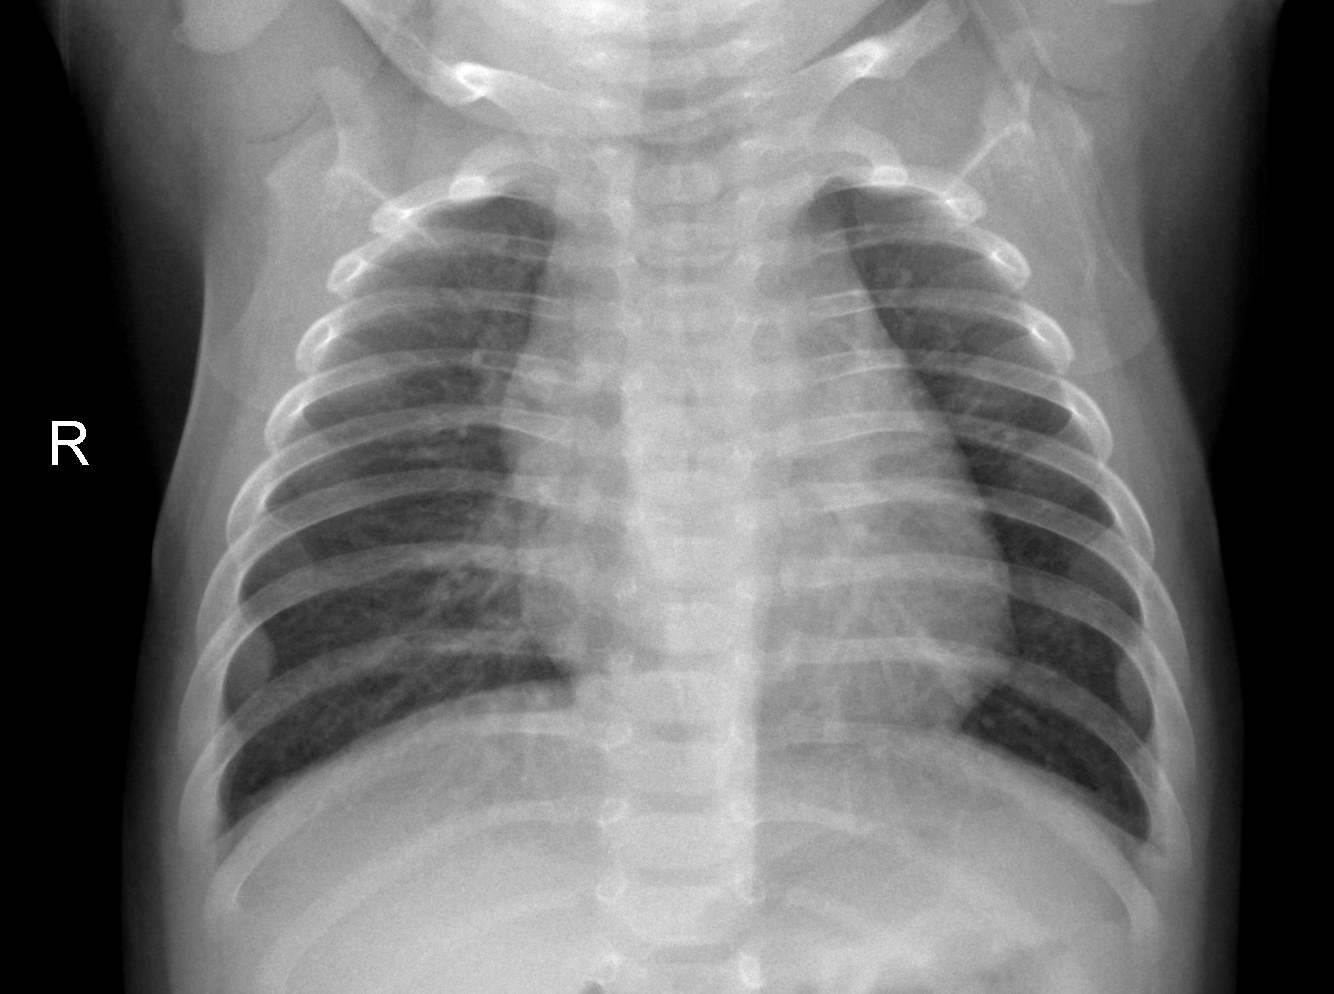
Diagnosis: NORMAL